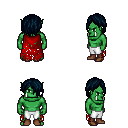
a pixel art fantasy rpg character, male body template, orc, green skin, red tattered cape, white pants, raven bangs hairstyle, brown shoes, four views (front, back, left, right), 2x2 character sprite sheet, small pixel art, hard edges, no anti-aliasing